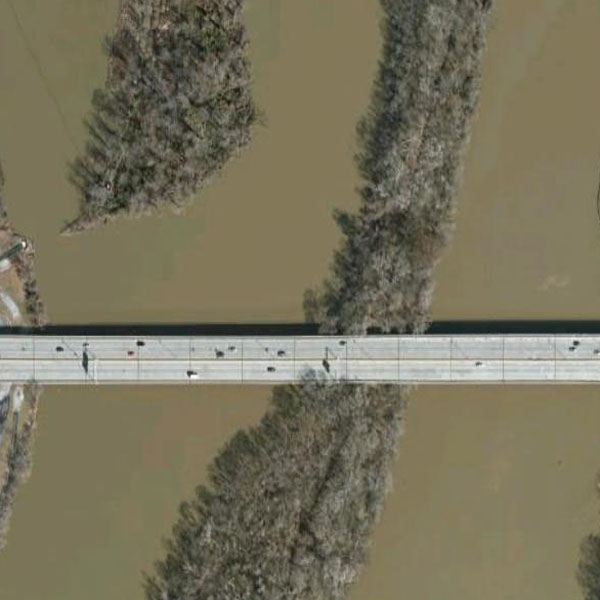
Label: Bridge